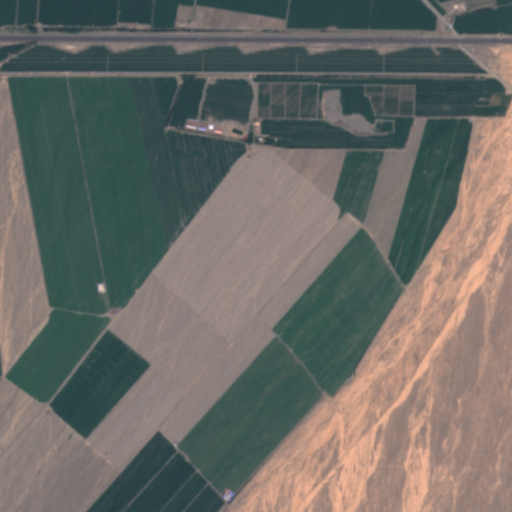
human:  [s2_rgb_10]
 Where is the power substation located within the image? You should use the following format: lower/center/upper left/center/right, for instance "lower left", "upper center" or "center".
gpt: The power substation is located in the upper right of the image.
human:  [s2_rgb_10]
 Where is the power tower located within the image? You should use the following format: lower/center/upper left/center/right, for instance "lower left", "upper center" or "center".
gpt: The power tower is located in the upper of the image.
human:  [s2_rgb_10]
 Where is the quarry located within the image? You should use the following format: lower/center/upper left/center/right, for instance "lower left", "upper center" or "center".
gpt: The quarry is located in the upper right of the image.
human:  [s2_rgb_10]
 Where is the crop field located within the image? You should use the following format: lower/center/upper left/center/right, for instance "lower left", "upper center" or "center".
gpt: There is no crop field in the image.